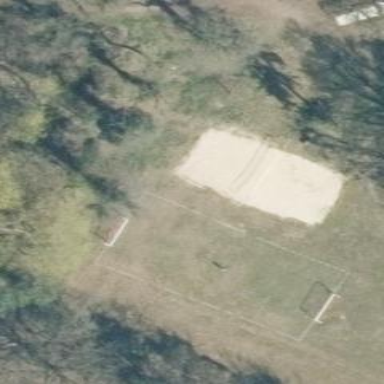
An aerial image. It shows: Soccer pitch for leisureland activities.